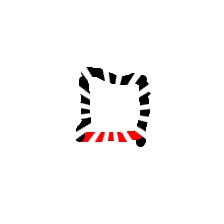
Shape: square